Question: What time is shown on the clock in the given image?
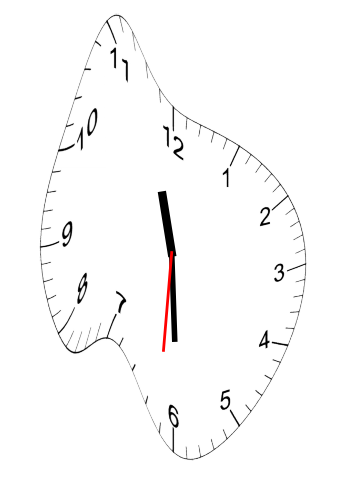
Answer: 11:29:31